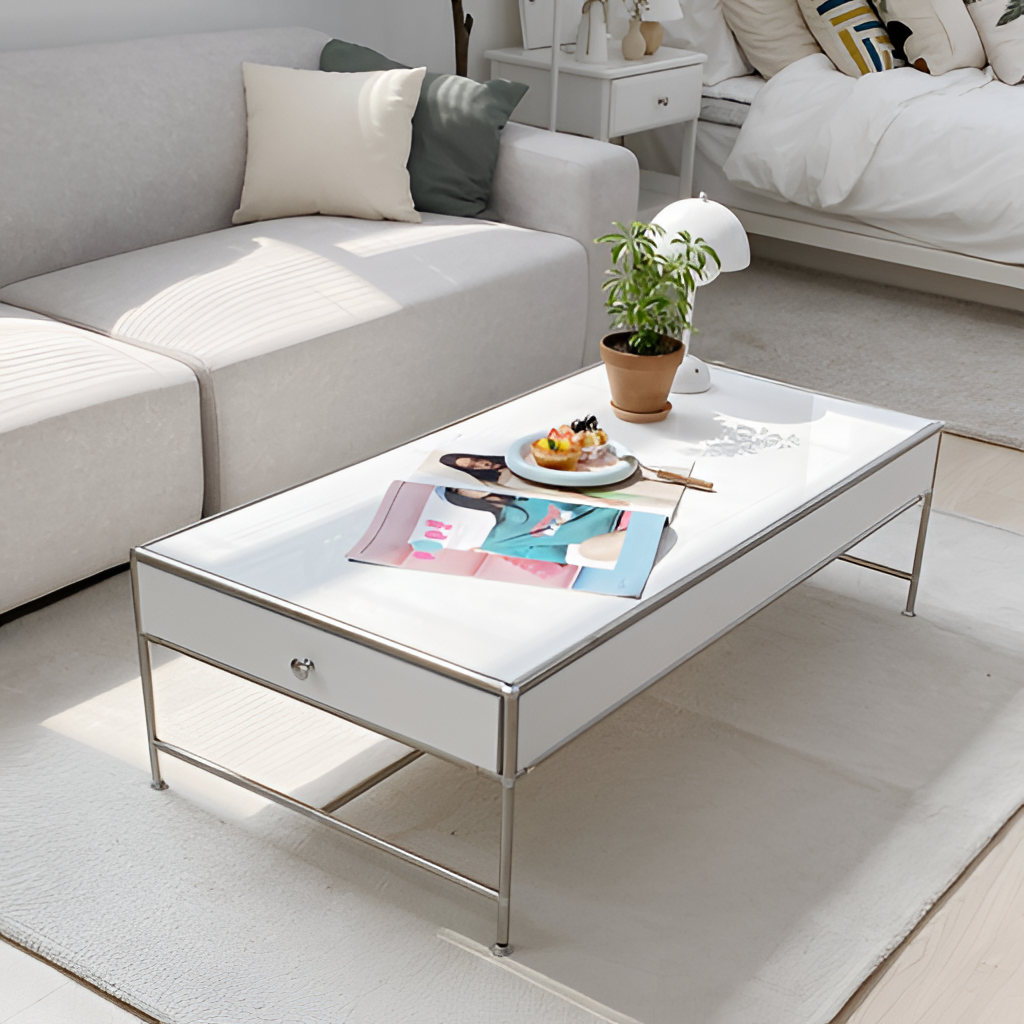
metal and glass coffee table, living room, cream paint wallpaper, with solid pattern, contemporary, wood flooring, with plank pattern